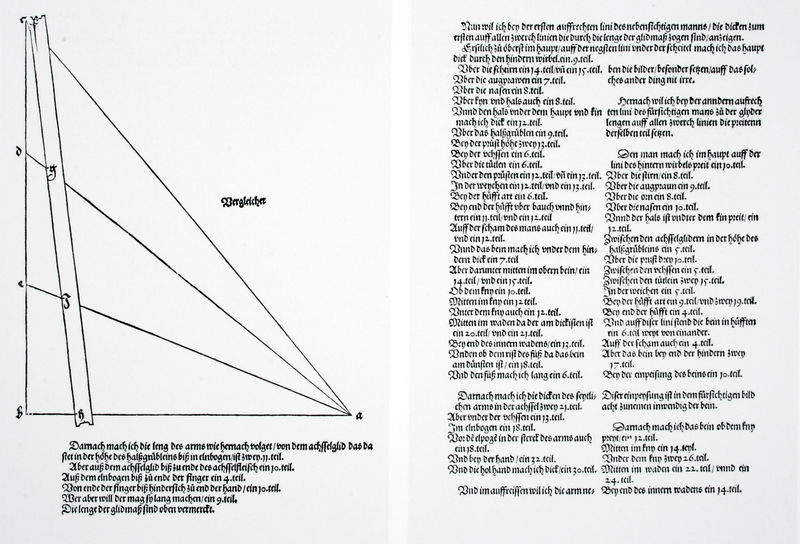
Titel: Die Proportionslehre, I. Buch, Der Vergleicher
Künstler: Albrecht Dürer
Standort: viele Standorte
Institution: Seriendruck
Schlagwörter: weiß, dreieck, grau, schwarz, skizze, zeichnung, zylinder, alt, architektur, blatt, holzschnitt, schrift, segel, papier, perspektive, zwei, studie, mast, flächen, grafik, graphik, linien, spalten, symmetrie, ziffern, gerade, deutsch, striche, fluchtlinien, buch, höhe, strahlen, linie, technik, symmetrisch, druck, schnitt, seite, illustration, text, punkt, buchdruck, buchseite, geometrisch, seiten, strecke, mittelalter, konstruktion, diagonale, schräge, plan, dürer, skizzenbuch, gothik, miniatur, geometrie, bau, altdeutsch, geraden, abbildung, beschreibung, dokument, erklärung, lumiere, aufriss, paier, winkel, aufteilung, da vinci, vergleich, berechnung, dessin, mathematik, rechnung, anleitung, zeicnung, trait, rechtwinklig, albrecht, albrecht dürer, buchillustration, sichtachsen, ligne, triangle, verhältnis, lehrbuch, liste, graphische zeichnung, regeln, sruck, diagramm, analyse, livre, rechnen, mathe, schruft, blickpunkt, schnittpunkt, hypotenuse, katheten, zentrische streckung, texte, manuel, alte schrift, erklärende zeichnung, fixpunkt, geometri, pespektive, zweispaltig, manuscrit, vergleiche, droite, unité, mesures, calcul, mathématique, théorème, deutscg, funktionen, beschreibug, calcus, scéma